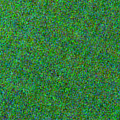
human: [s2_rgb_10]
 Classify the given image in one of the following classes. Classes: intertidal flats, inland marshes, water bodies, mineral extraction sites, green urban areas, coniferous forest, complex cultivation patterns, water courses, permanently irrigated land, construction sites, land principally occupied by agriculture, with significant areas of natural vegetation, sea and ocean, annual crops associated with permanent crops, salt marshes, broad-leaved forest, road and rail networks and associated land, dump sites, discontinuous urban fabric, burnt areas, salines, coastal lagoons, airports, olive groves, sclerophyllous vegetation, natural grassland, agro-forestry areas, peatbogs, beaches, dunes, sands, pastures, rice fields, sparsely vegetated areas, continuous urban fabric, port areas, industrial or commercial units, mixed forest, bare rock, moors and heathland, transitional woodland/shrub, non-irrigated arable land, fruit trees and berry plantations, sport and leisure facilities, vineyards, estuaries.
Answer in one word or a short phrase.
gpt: sea and ocean